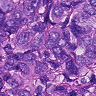
Metastatic tissue present: yes